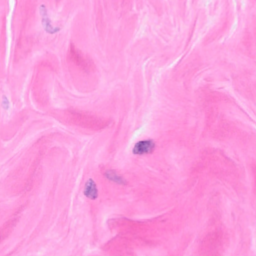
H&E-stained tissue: Breast